Question: I have a two listboxes and a button. I need to add selected item from one listbox to another with click of button.

and here is the code of the button
'''
protected void ASPxButton4_Click(object sender, EventArgs e)
{
if (listBoxSubeKiyaslama1.SelectedIndex > -1)
{
listBoxSubeKiyaslama2.Items.Add(listBoxSubeKiyaslama1.SelectedItem);
listBoxSubeKiyaslama2.Items.RemoveAt(listBoxSubeKiyaslama1.SelectedIndex);
listBoxSubeKiyaslama2.UnselectAll();
}
}
'''
when I click the button, I see that listBoxSubeKiyaslama1.SelectedIndex is always "-1". because I think it postbacks and clears items from the first listbox. How can I fix this?
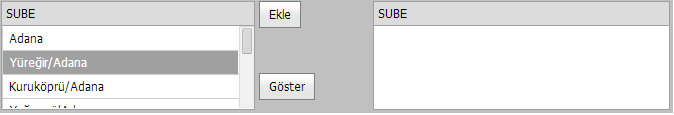
Answer: Can you try the below code:
'''
if (listBoxSubeKiyaslama1.SelectedItem != null)
{
listBoxSubeKiyaslama2.Items.Add(listBoxSubeKiyaslama1.SelectedItem);
listBoxSubeKiyaslama2.Items.RemoveAt(listBoxSubeKiyaslama1.SelectedIndex);
listBoxSubeKiyaslama2.UnselectAll();
}
'''
The controls will be not save the values on postbacks if 'EnableViewState = false'. By default it is true. Please make sure you are not setting it to 'false'.
I also suggest you to put your control in 'UpdatePanel' to avoid full postback.
Like:
'''
<asp:UpdatePanel ID="up1" runat="Server">
<ContentTemplate>
<asp:ListBox ID="listBoxSubeKiyaslama1" runat="server">
</asp:ListBox>
<asp:ListBox ID="listBoxSubeKiyaslama2" runat="server">
</asp:ListBox>
</ContentTemplate>
</asp:UpdatePanel>
'''